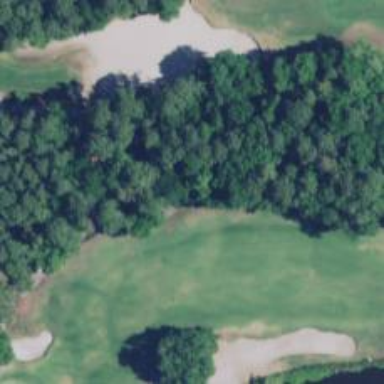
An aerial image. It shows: Service road used as golf cart path.